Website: apple
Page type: address-validator
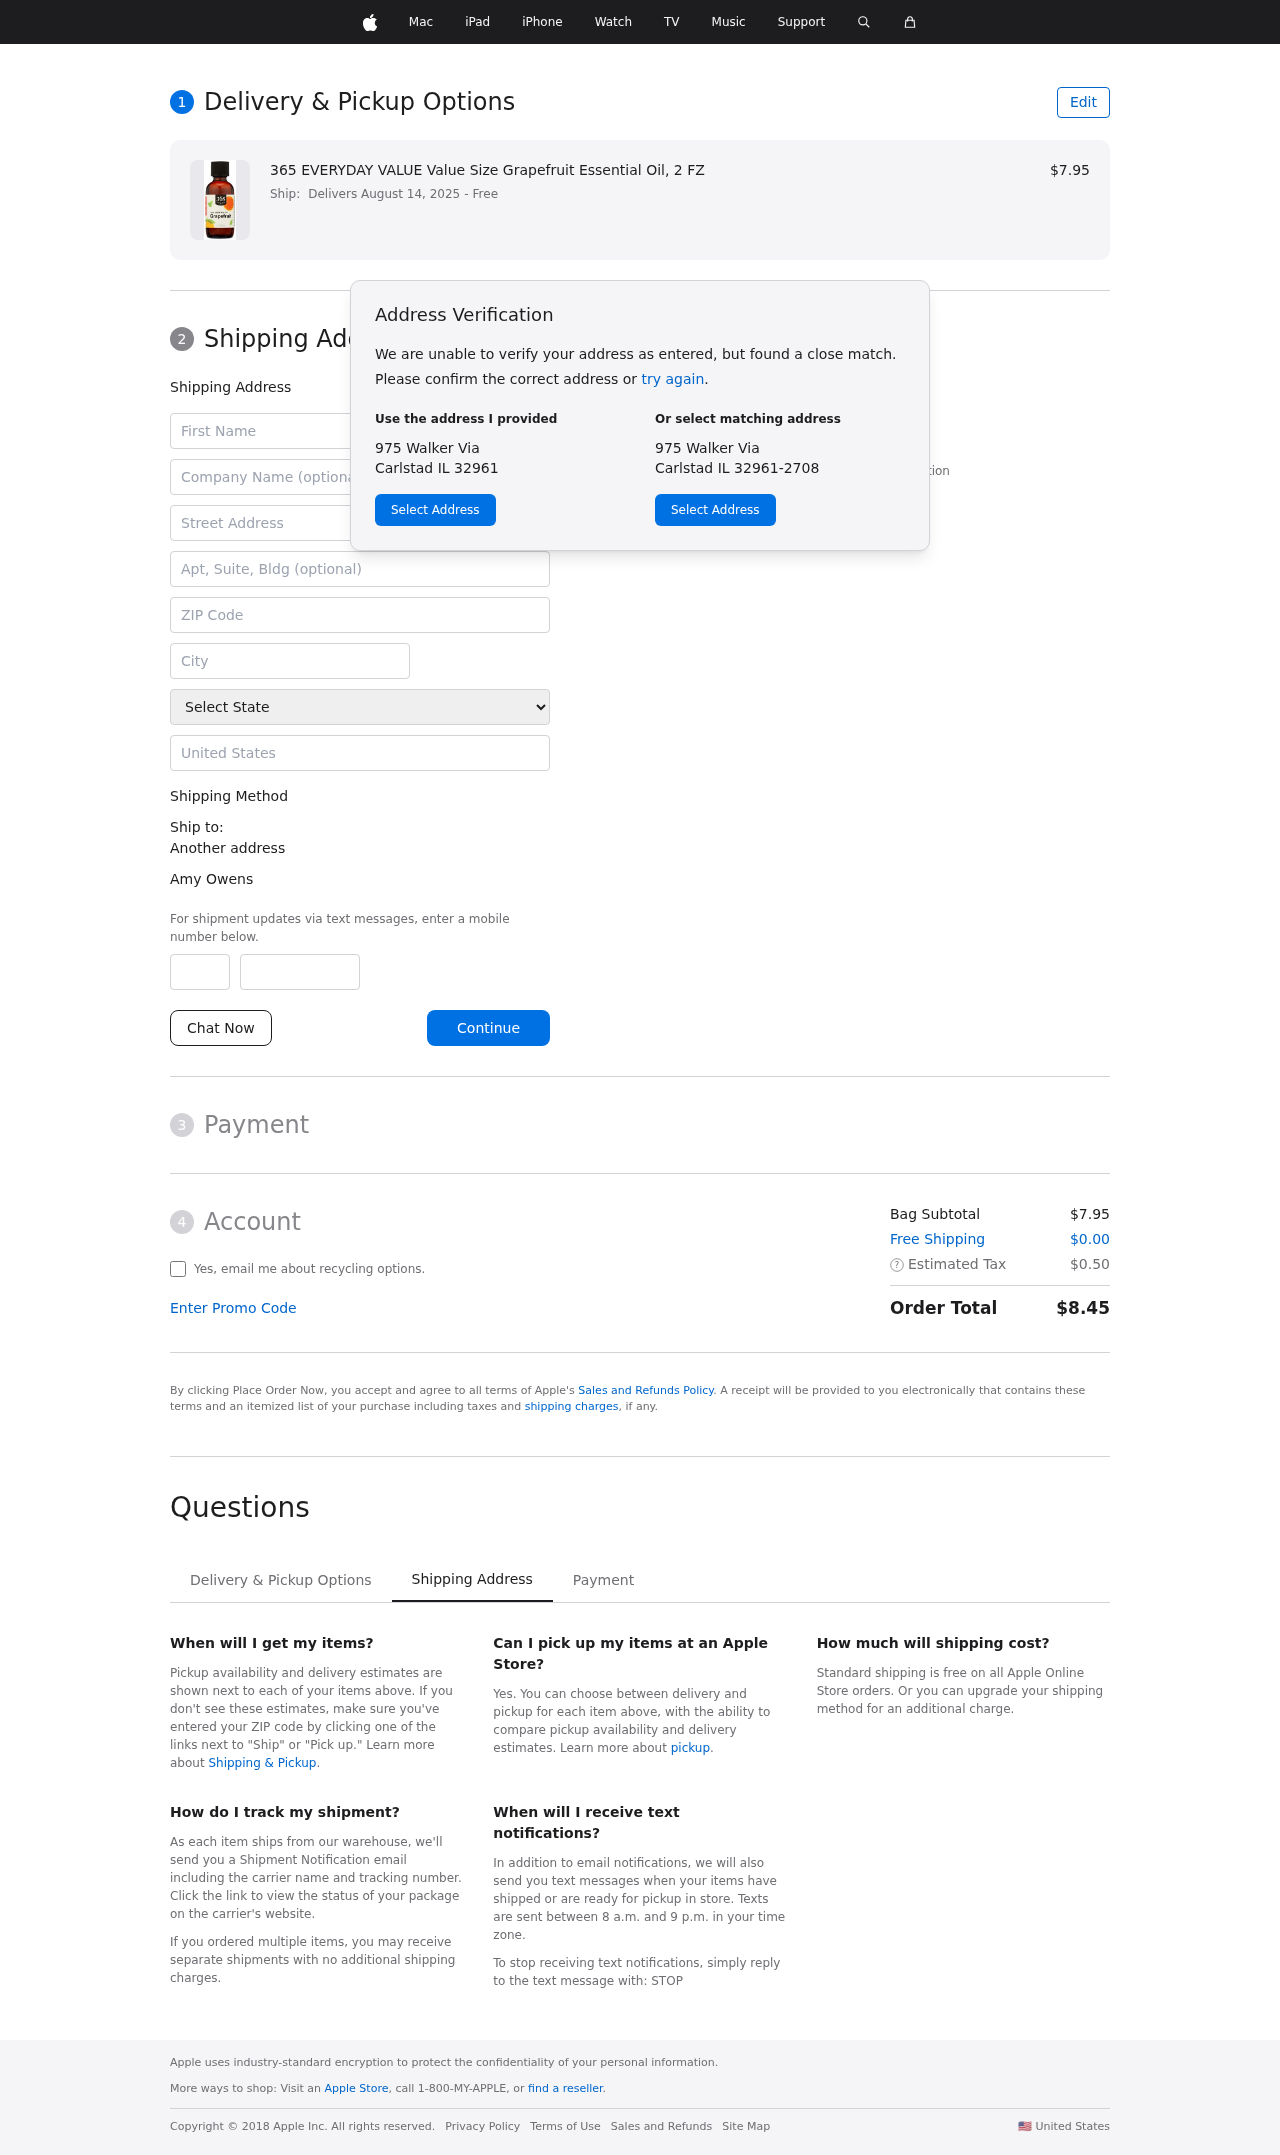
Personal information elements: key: PII_CITY
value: Carlstad
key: PII_COMPANY
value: Sanchez, Rivera and Tran
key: PII_COUNTRY
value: United States
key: PII_FIRSTNAME
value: Amy
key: PII_FULLNAME
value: Amy Owens
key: PII_LASTNAME
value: Owens
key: PII_PHONE_AREA
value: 554
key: PII_PHONE_SUFFIX
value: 4089
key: PII_POSTCODE
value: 32961
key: PII_STATE
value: Illinois
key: PII_STREET
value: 975 Walker Via
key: PII_CITY_STATE_ZIP
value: Carlstad IL 32961
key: PII_STATE_ABBR
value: IL
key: PII_POSTCODE_FULL
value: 32961
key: PII_POSTCODE_NUMERIC
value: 32961
Product elements: key: PRODUCT1_NAME
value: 365 EVERYDAY VALUE Value Size Grapefruit Essential Oil, 2 FZ
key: PRODUCT1_PRICE
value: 7.95
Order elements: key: ORDER_DELIVERY_DATE
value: Delivers August 14, 2025
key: ORDER_SUBTOTAL
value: $7.95
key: ORDER_SHIPPING_COST
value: $0.00
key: ORDER_TAX
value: $0.50
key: ORDER_TOTAL
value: $8.45